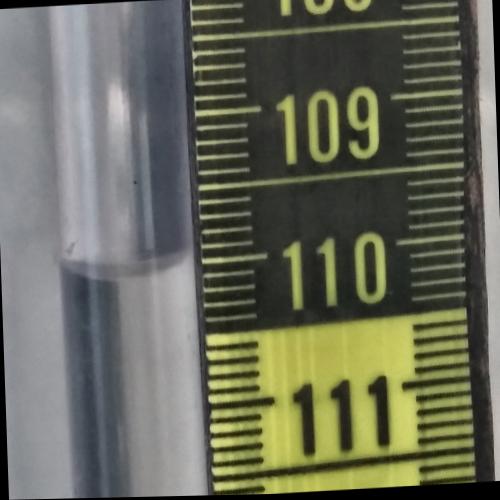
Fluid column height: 110.0 cm